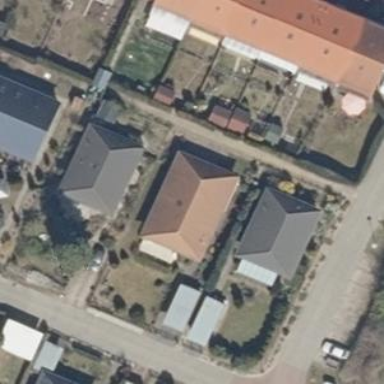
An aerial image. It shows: Detached building with hipped roof.